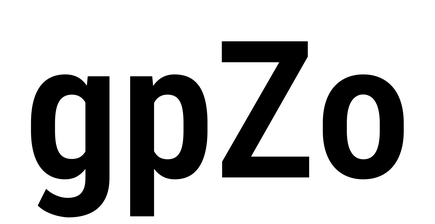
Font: Roboto_Condensed_SemiBold